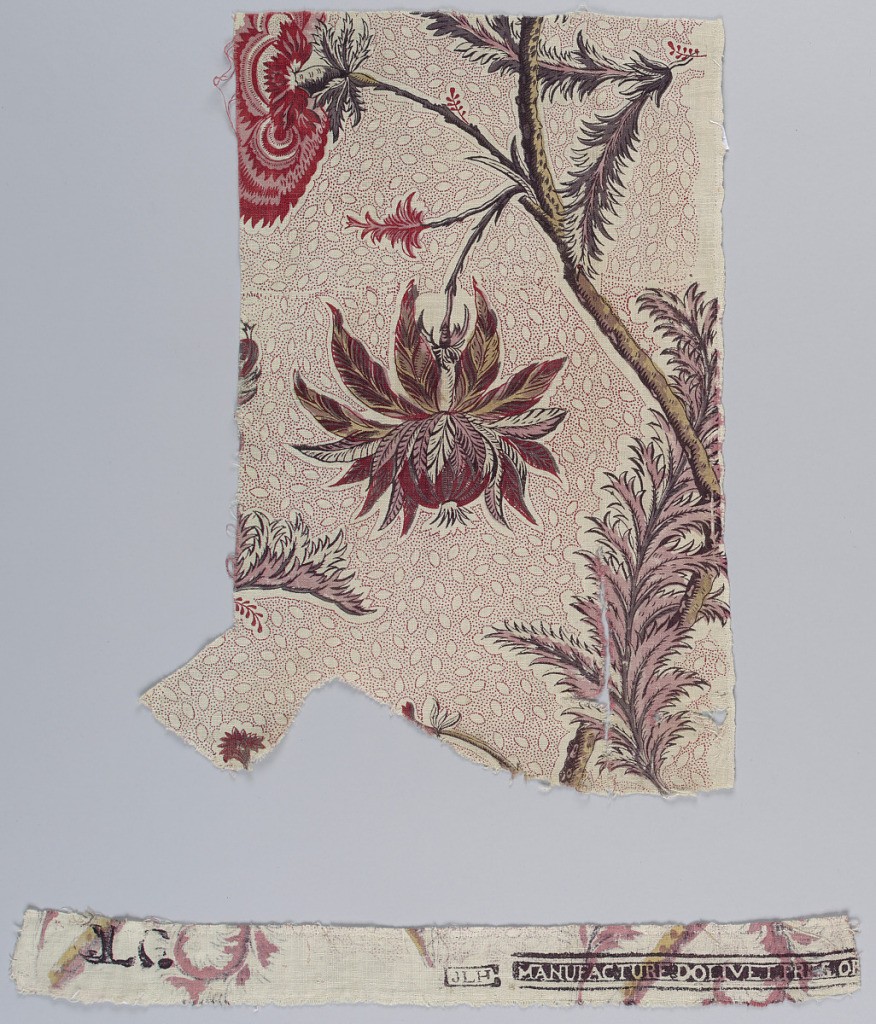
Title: chef de piece
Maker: Jacques de Mainville, 1762 – ca.1820
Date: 1782–99
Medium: cotton Technique: block printed on plain weave with blocks for two reds, black, two purples, brown, and mustard; edges of blocks visible in picotage areas
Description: Two fragments of the same piece, one with a factory stamp. Design of stems, leaves and exotic flowers on a picotage background of oval shapes.